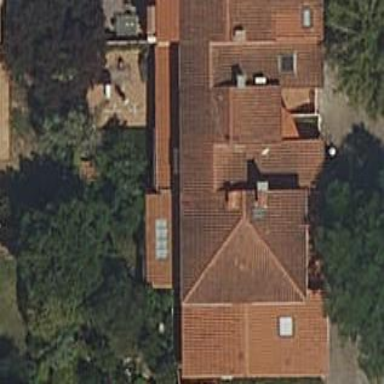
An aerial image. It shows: Terrace building.